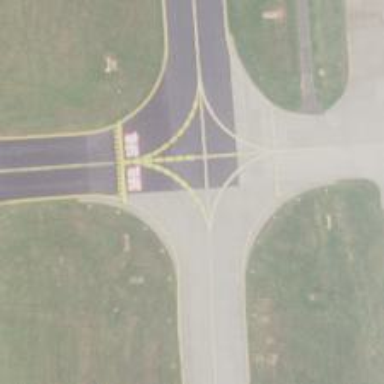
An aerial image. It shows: Image of taxiway at airport.